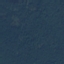
Land use / land cover class: Forest